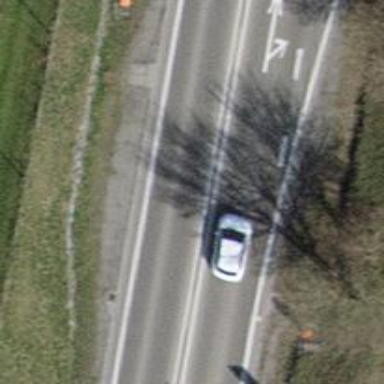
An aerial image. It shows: Asphalt motorway categorized as trunk road.